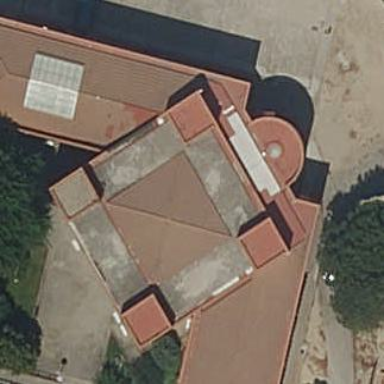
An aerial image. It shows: Building with pyramidal roof. The roof shape is pyramidal.